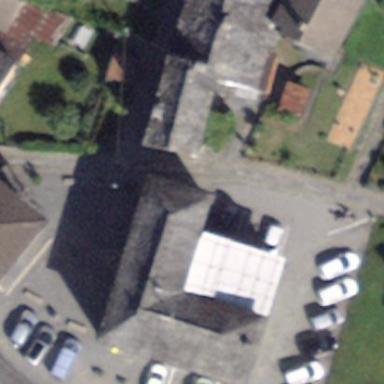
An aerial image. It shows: School building.